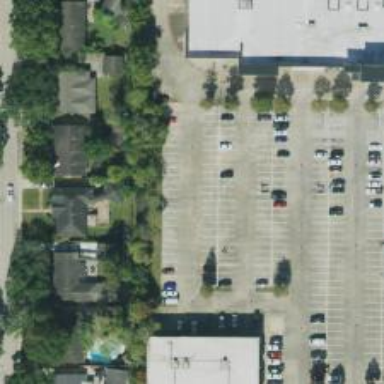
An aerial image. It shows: Parking space is available.